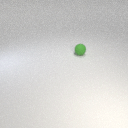
small green rubber sphere